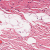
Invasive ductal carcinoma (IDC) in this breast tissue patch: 1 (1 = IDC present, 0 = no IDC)